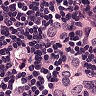
Metastatic tissue present: no